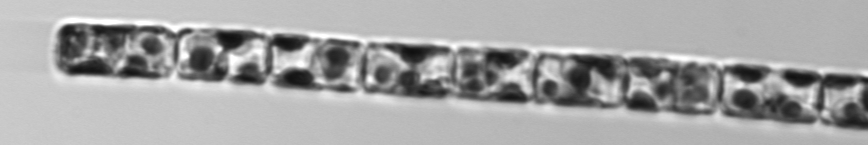
Label: Guinardia_delicatula